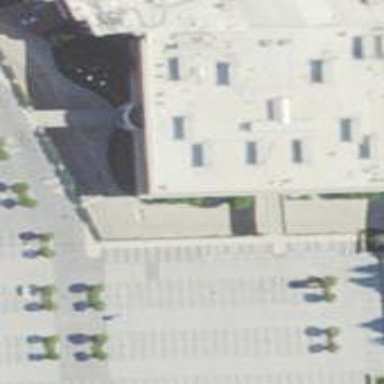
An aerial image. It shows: Department store building.